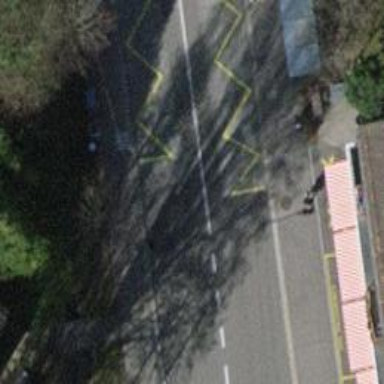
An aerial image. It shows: Platform for public transport on the road.